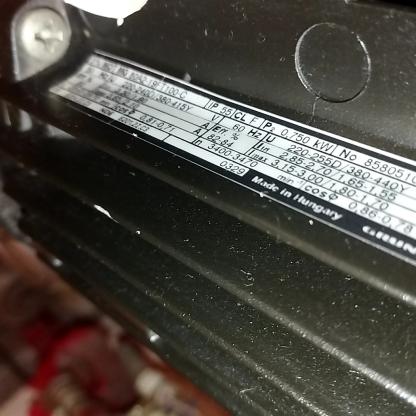
Klasa: tabliczka-znamionowa